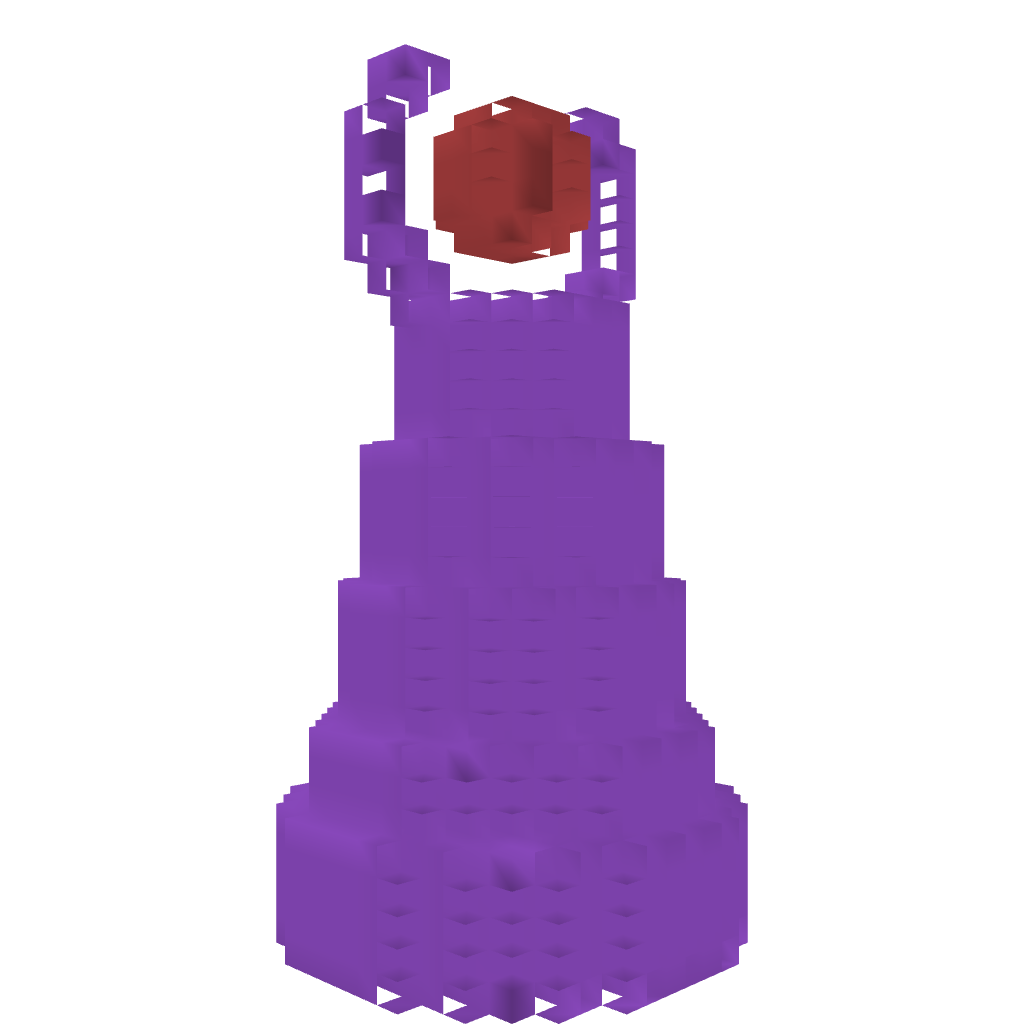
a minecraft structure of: eye tower bad low quality